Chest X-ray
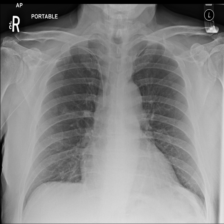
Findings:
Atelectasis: negative
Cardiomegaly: negative
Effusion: negative
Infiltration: negative
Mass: negative
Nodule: negative
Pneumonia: negative
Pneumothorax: negative
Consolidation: negative
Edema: negative
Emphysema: negative
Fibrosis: negative
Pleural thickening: negative
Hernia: negative